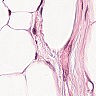
Metastatic tissue present: yes